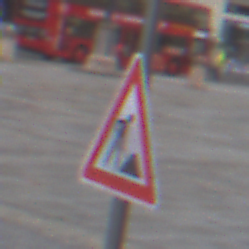
Verkehrszeichen: Arbeitsstelle
Umgebung: Outdoor, Urban
Tageszeit: Midday
Wetter: Overcast
Licht: Natural
Jahreszeit: NotSpecified
Kontrast: LowContrast